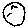
Label: moon